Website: walmart
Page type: gifting
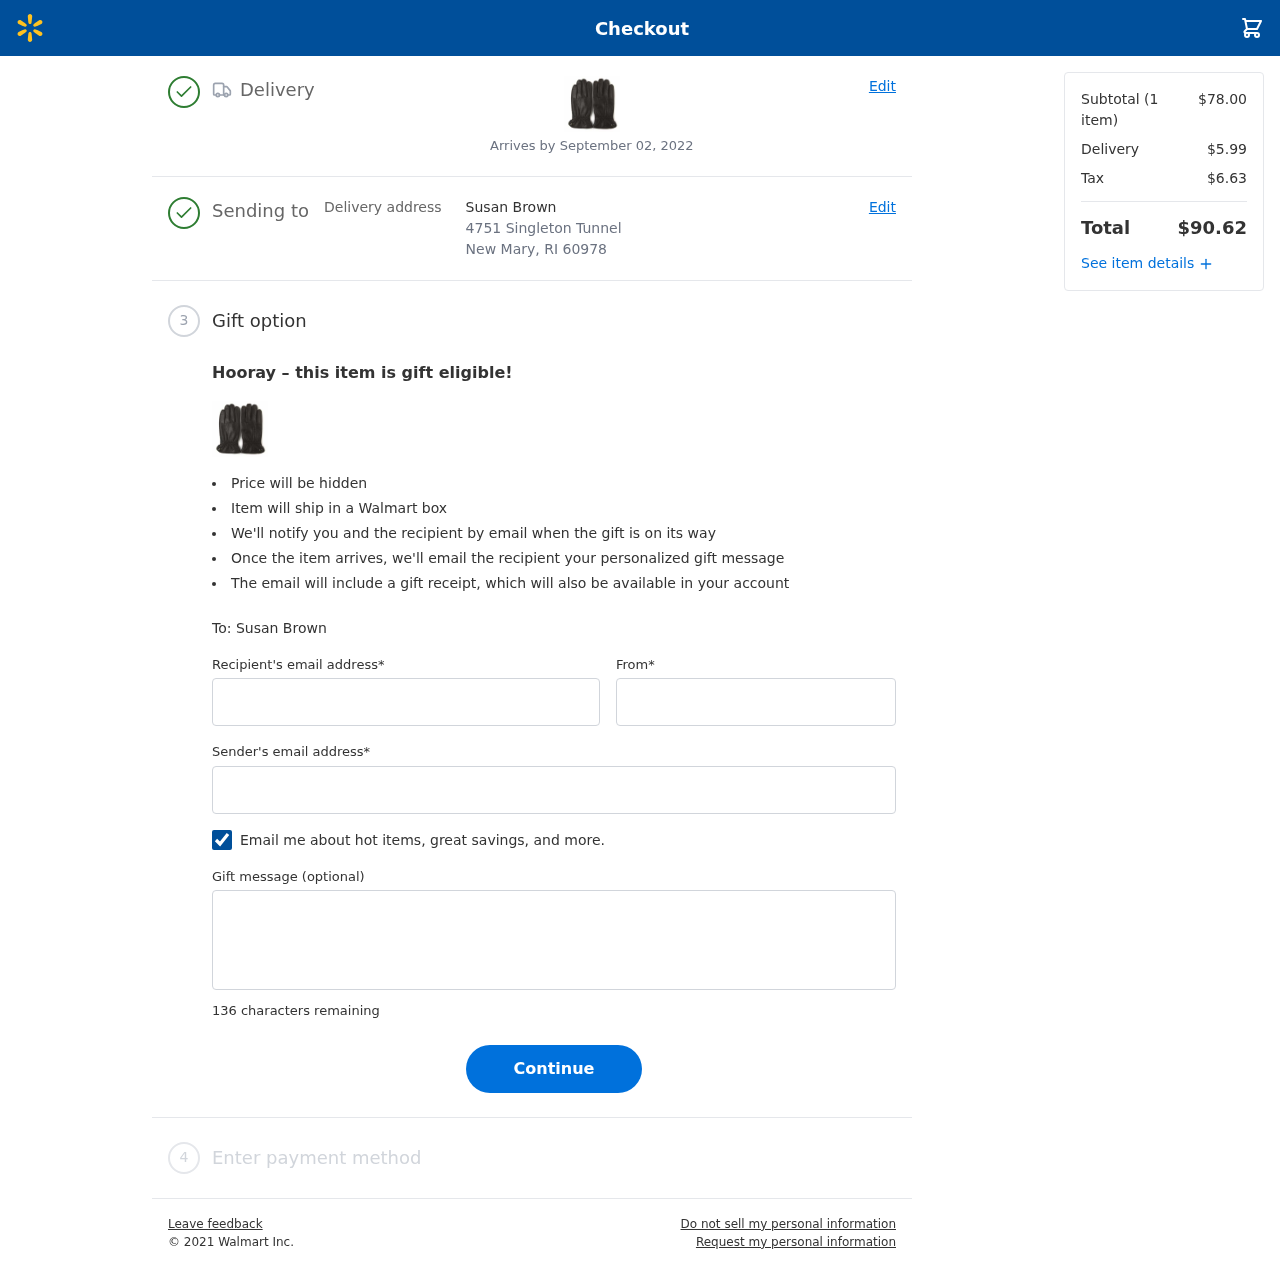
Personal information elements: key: PII_CITY_STATE_ZIP
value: New Mary, RI 60978
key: PII_EMAIL
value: jessicaspencer@hotmail.com
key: PII_FIRSTNAME
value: Jessica
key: PII_GIFT_EMAIL
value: susanbrown@yahoo.com
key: PII_GIFT_FULLNAME
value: Susan Brown
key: PII_GIFT_MESSAGE
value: Hey Susan, I saw these cozy leather gloves and immediately thought of you! I hope they keep your hands warm during those chilly rides. Enjoy every moment!
Jessica
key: PII_STREET
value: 4751 Singleton Tunnel
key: PII_GIFT_FIRSTNAME
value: Susan
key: PII_GIFT_LASTNAME
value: Brown
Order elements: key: ORDER_DELIVERY_DATE
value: Arrives by September 02, 2022
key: ORDER_NUM_ITEMS
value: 1
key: ORDER_SUBTOTAL
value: $78.00
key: ORDER_SHIPPING_COST
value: $5.99
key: ORDER_TAX
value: $6.63
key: ORDER_TOTAL
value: $90.62